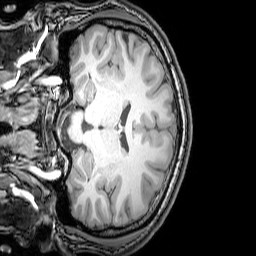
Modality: T1w
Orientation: coronal
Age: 24
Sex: male
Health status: healthy
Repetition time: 0.081 s
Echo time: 0.037 s